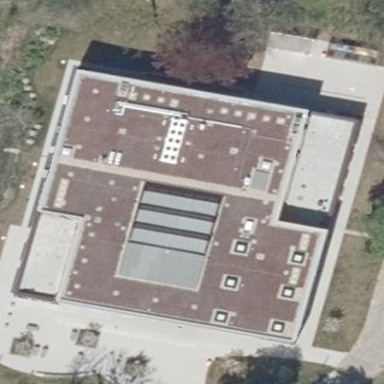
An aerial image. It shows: Office building.